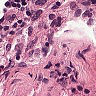
Metastatic tissue present: no